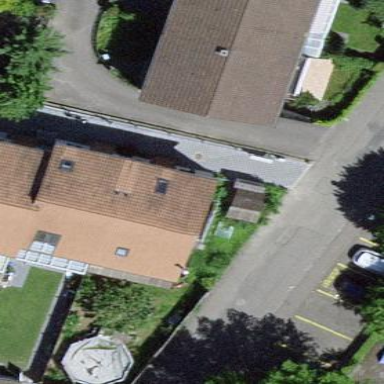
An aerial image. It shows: Terrace building.